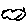
Label: cloud